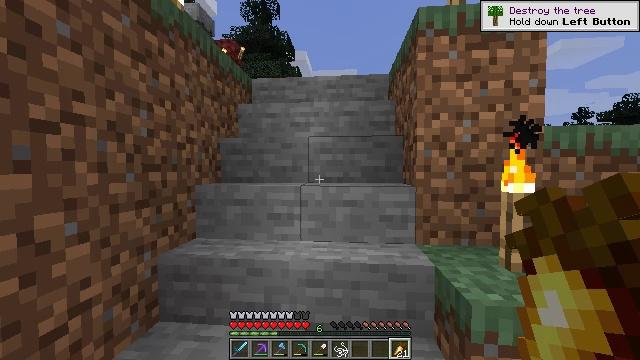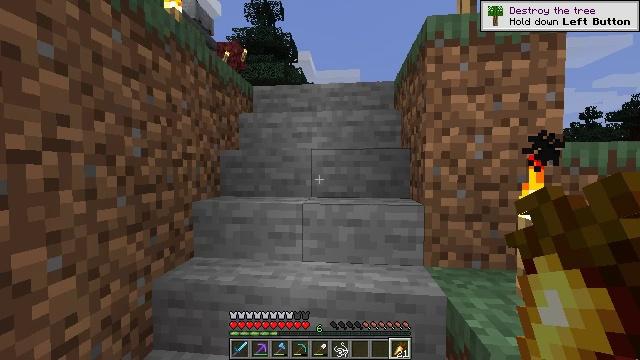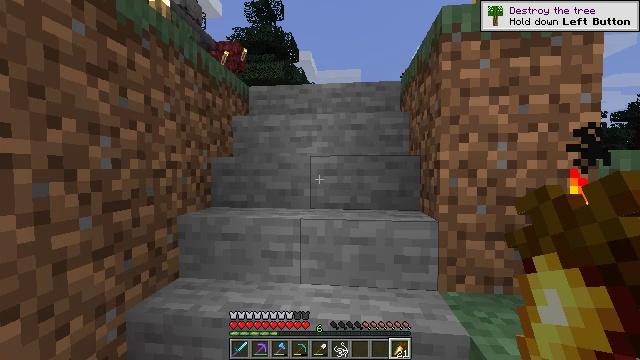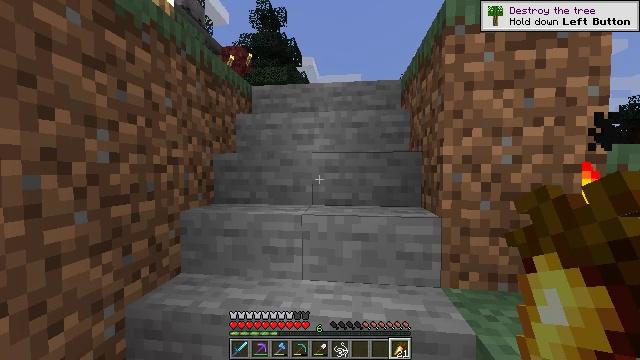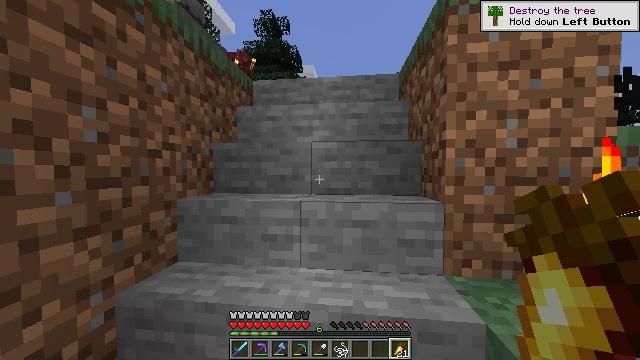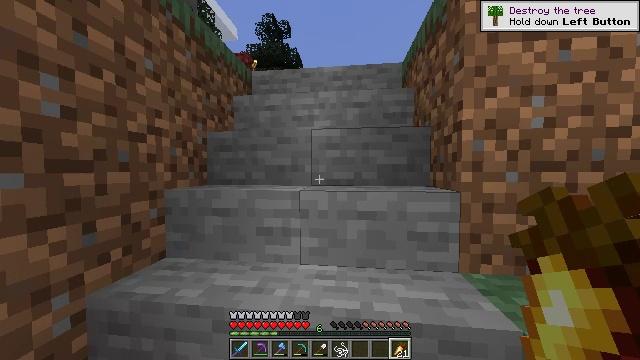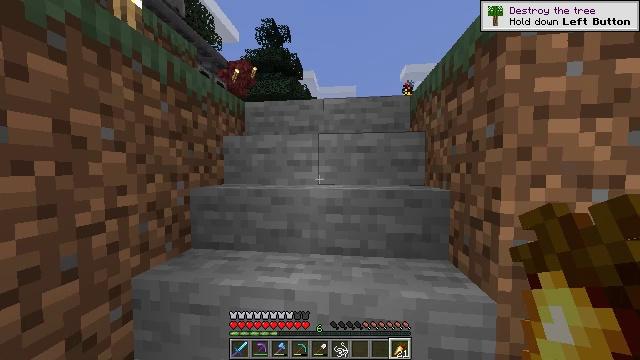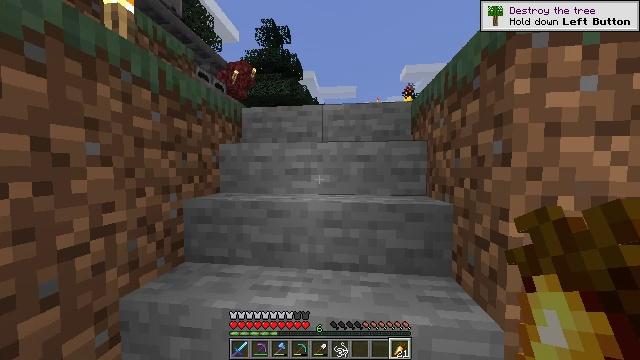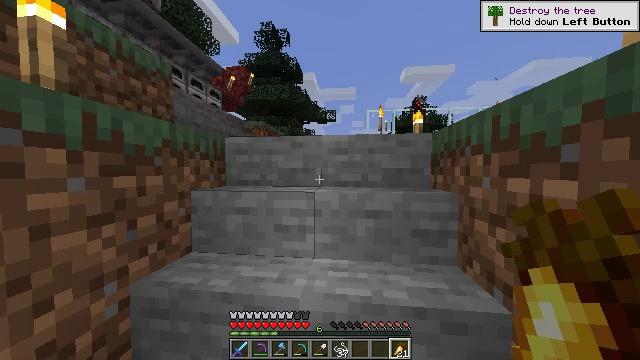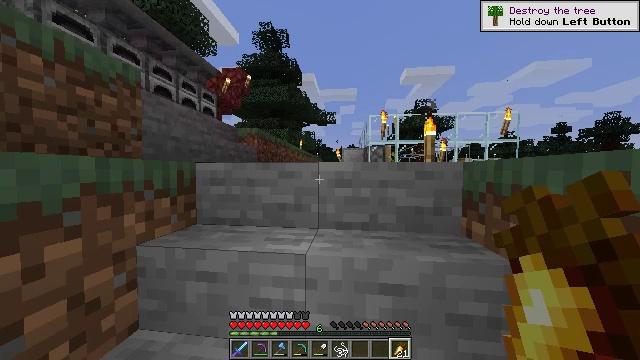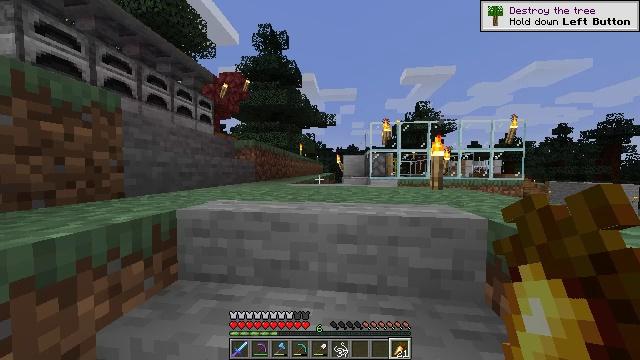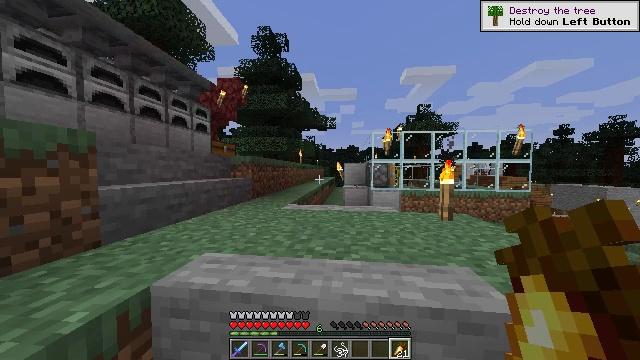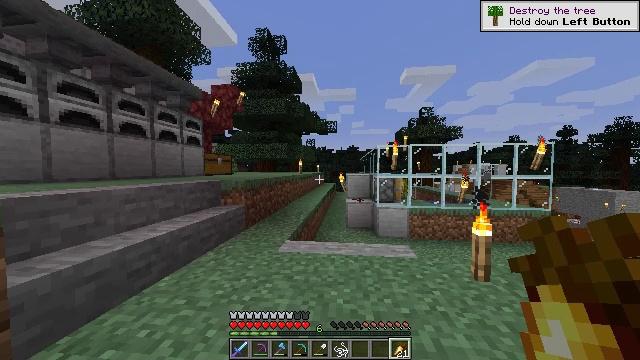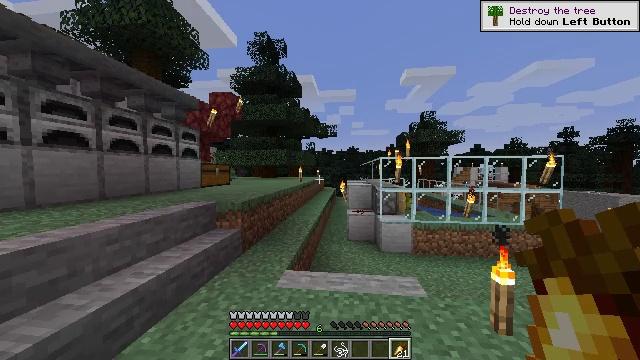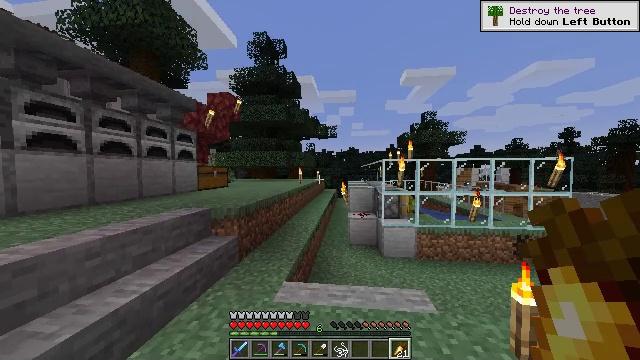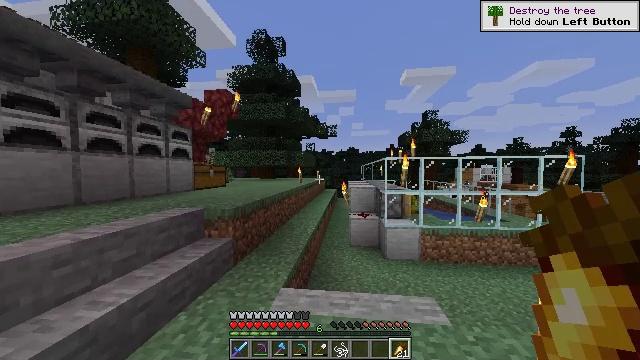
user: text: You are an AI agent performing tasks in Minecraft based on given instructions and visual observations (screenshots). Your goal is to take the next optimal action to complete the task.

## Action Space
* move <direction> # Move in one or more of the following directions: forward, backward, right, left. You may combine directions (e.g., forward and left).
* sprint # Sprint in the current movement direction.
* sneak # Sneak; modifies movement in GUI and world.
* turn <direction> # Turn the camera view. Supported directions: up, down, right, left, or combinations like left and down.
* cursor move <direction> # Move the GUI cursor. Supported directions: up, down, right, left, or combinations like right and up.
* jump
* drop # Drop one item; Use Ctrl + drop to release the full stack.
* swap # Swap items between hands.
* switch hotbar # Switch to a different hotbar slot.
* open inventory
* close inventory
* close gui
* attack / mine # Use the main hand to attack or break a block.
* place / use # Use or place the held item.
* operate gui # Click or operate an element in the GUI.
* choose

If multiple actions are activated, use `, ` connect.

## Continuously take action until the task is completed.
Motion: motion action
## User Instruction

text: Convert stone into smooth stone using the furnace.
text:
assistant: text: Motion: move forward, jump
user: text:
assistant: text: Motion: move forward, sprint, jump
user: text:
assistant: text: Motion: move forward, sprint, jump
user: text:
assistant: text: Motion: move forward, sprint, jump
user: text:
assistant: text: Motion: move forward, sprint, jump
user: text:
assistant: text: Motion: move forward, sprint, jump
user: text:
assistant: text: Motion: move forward, sprint, jump
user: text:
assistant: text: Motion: move forward, jump
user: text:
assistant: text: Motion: move forward, jump
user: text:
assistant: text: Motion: move forward, jump
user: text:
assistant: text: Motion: move forward, jump
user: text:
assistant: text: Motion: move forward, jump
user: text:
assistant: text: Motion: move forward, jump
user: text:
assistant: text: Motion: move forward, jump
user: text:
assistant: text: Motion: move forward, jump
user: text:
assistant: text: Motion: move forward, jump
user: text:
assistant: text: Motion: move forward, sprint, jump
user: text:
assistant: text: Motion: move forward, sprint, turn left and down, jump
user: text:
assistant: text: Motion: move forward, turn left and down, jump
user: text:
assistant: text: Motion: move forward, turn left and down, jump
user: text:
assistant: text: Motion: move forward, turn left and down
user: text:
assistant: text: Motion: move forward, turn left
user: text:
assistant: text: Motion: move forward, turn left
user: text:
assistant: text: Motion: move forward, turn left and up
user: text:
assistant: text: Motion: move forward, turn left and up
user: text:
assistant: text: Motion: move forward, turn left
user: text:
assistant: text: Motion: move forward
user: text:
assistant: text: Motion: move forward
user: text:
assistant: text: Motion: move forward
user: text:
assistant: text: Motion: move forward